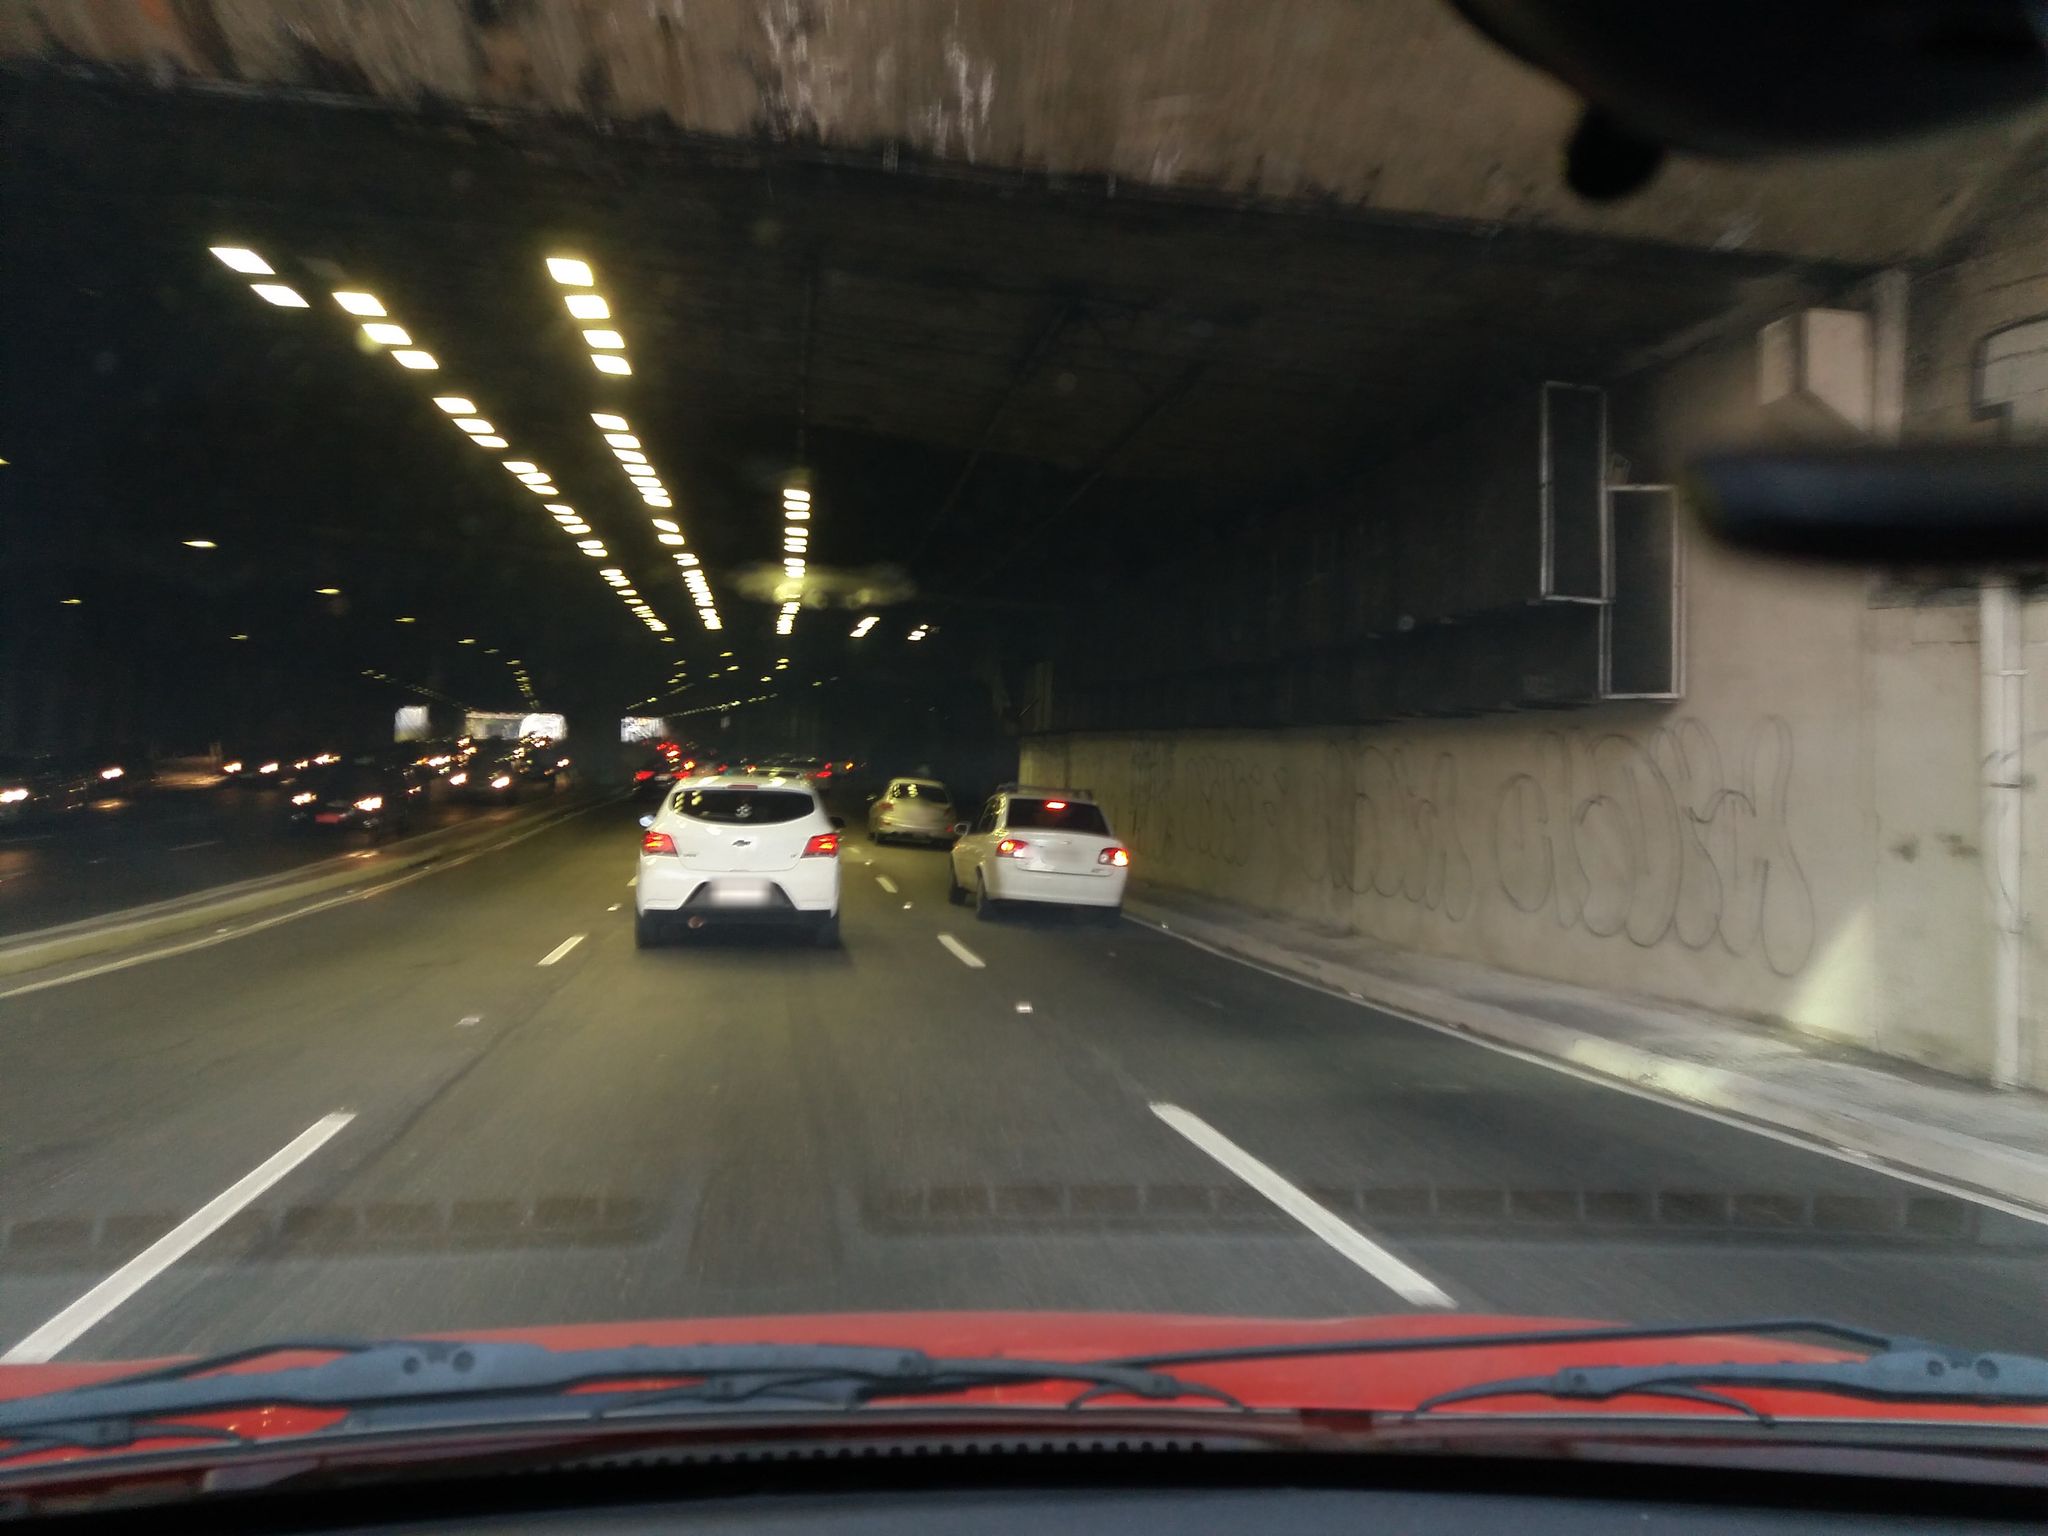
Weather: clear
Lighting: night
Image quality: slightly poor
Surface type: driving surface
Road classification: trunk
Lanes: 5
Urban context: urban centre
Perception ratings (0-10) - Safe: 1.62, Lively: 4.22, Beautiful: 3.22, Boring: 2.88, Depressing: 3.31, Wealthy: 1.48